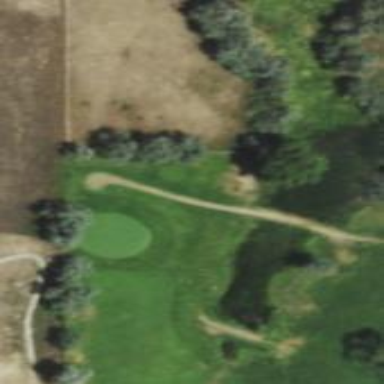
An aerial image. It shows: Track noted as Golf Cart path.